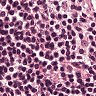
Metastatic tissue present: no